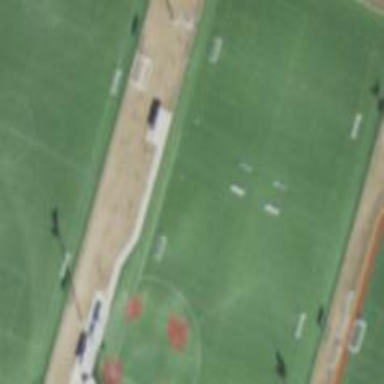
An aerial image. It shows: Pitch used for soccer and softball leisure sports.